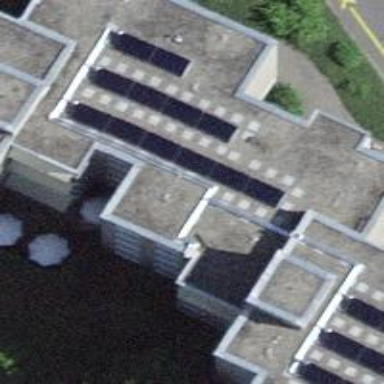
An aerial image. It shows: Solar power generator.